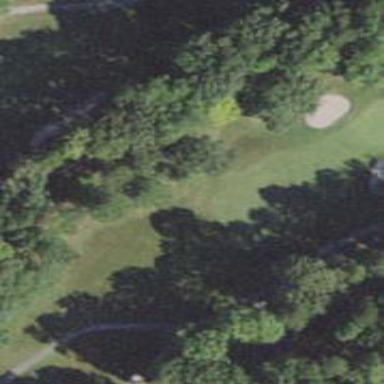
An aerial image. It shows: Rough grassy area used for golf.